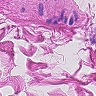
Metastatic tissue present: no